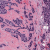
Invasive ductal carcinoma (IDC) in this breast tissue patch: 1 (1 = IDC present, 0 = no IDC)